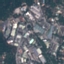
Land use / land cover class: Industrial